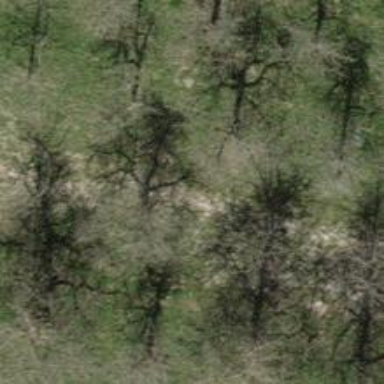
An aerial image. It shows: Beautiful tree in nature.